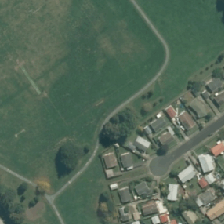
Land cover: urban_parkland